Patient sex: M
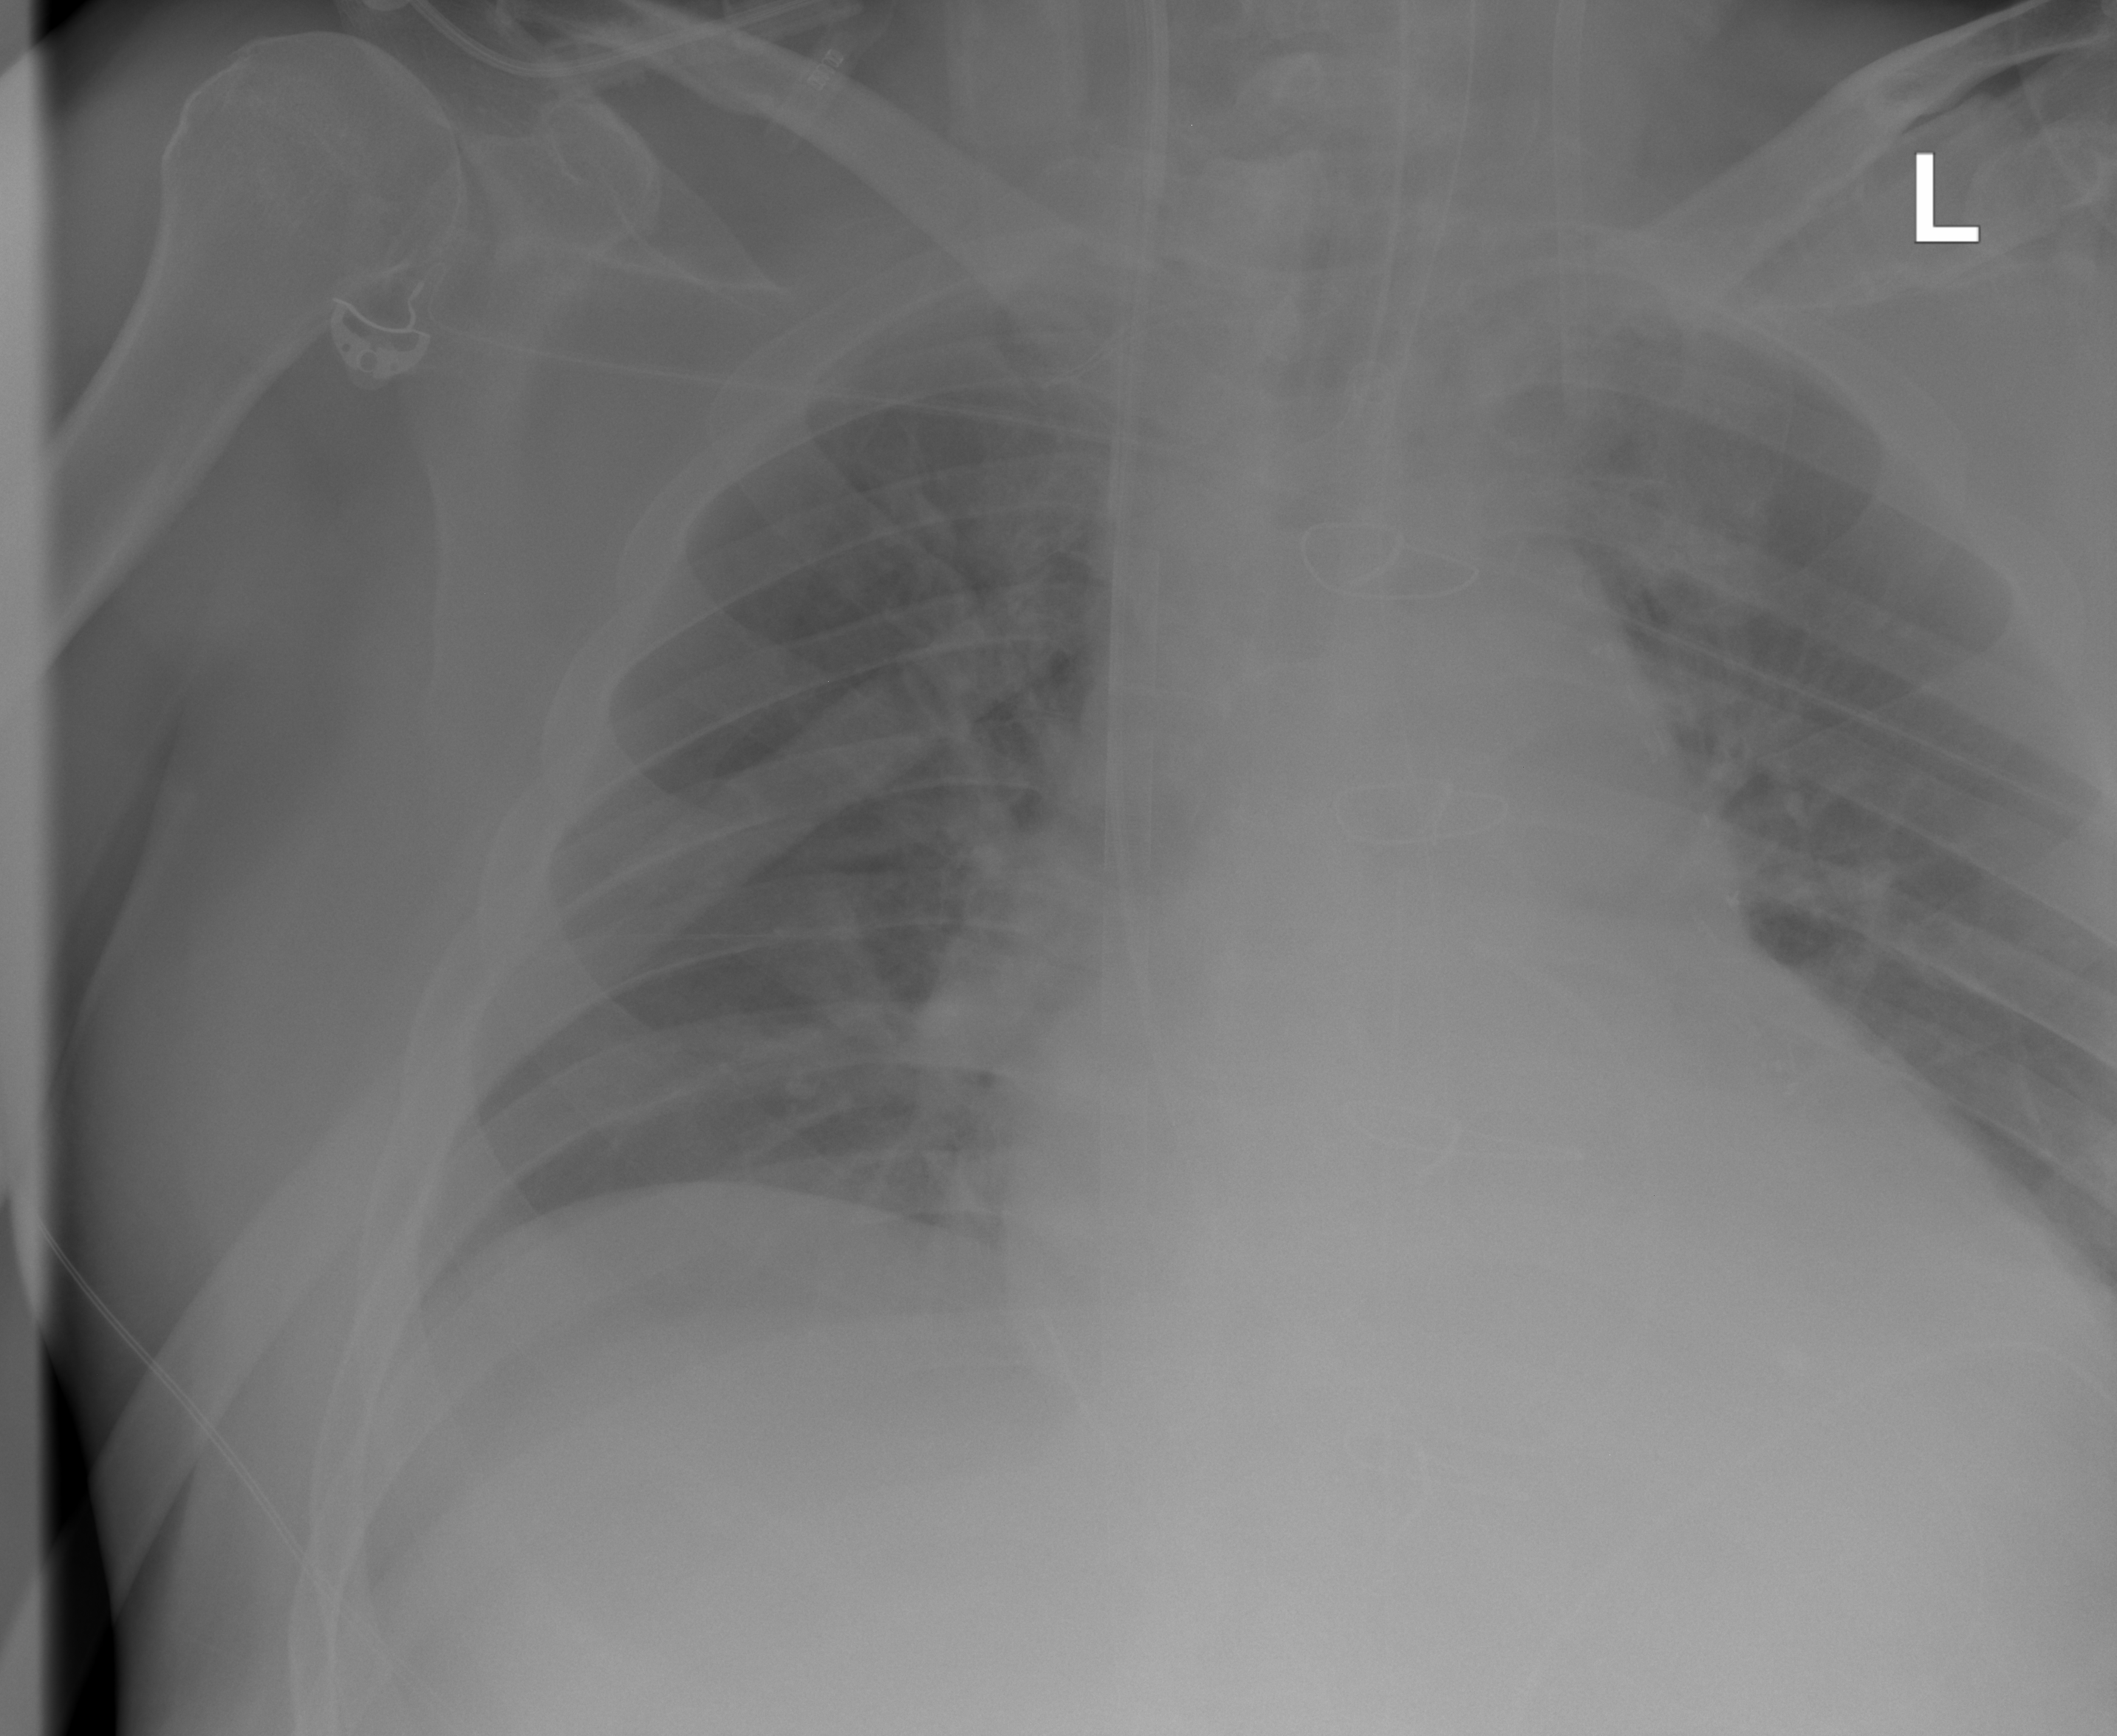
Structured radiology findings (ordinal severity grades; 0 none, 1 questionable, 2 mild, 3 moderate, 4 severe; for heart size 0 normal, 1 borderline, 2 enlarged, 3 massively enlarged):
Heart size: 2
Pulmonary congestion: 2
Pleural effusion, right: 0
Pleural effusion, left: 0
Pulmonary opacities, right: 0
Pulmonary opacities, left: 0
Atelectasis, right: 0
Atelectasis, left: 0